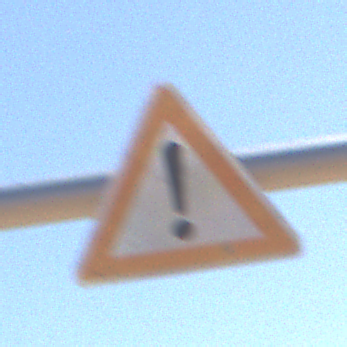
Verkehrszeichen: Gefahrenstelle
Umgebung: Outdoor, Nature
Tageszeit: Midday
Wetter: Clear
Licht: Natural
Jahreszeit: NotSpecified
Kontrast: HighContrast